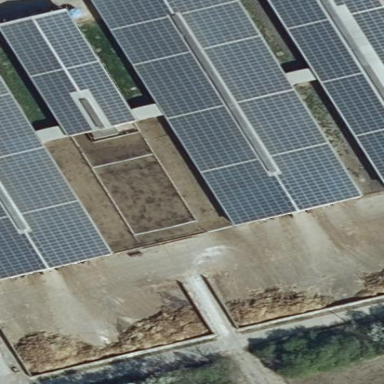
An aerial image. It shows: Small solar photovoltaic panel generator inside building.